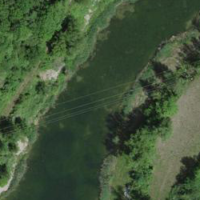
EUNIS habitat code: 14
Species observed at this site:
Podiceps cristatus
Cyanistes caeruleus
Turdus philomelos
Fulica atra
Sciurus vulgaris
Alcedo atthis
Anas platyrhynchos
Ixobrychus minutus
Aythya fuligula
Gallinago gallinago
Capreolus capreolus
Ardea alba
Vulpes vulpes
Parus major
Milvus migrans
Sitta europaea
Garrulus glandarius
Panurus biarmicus
Acrocephalus scirpaceus